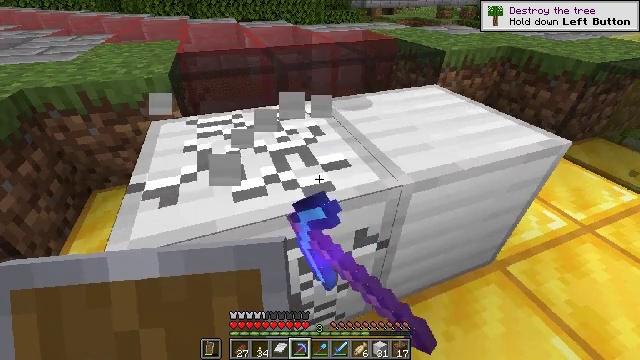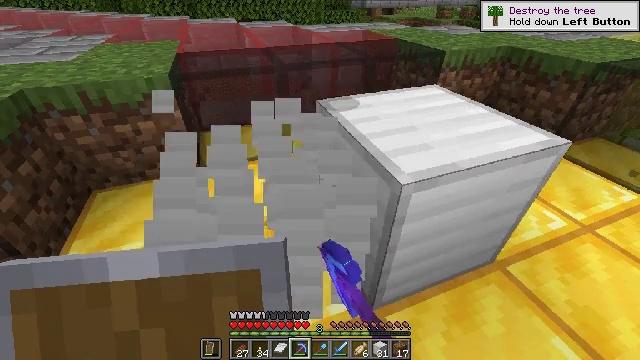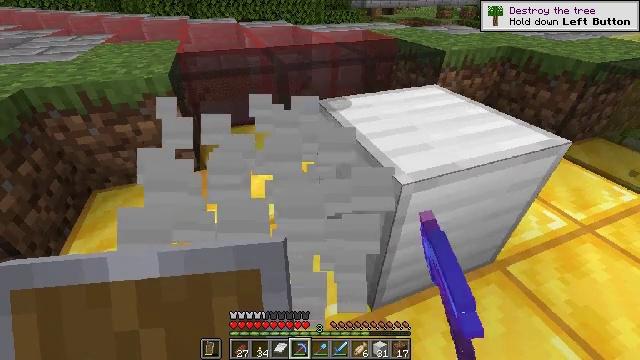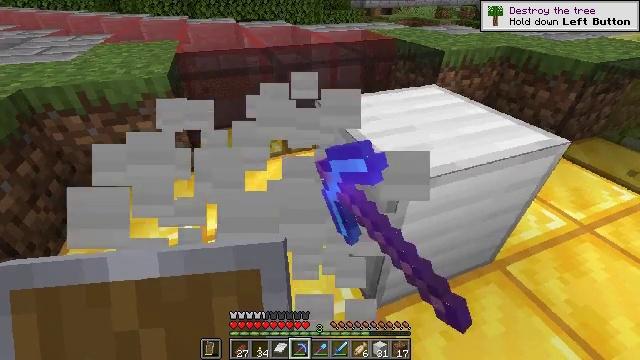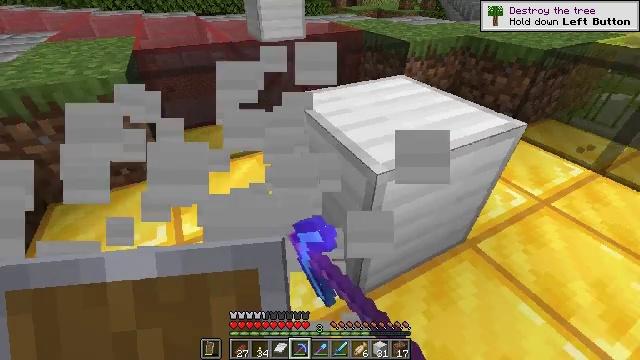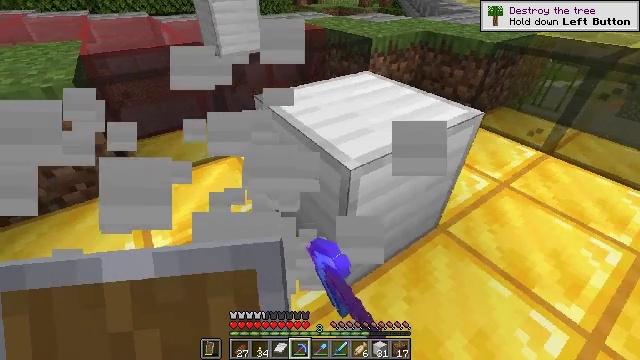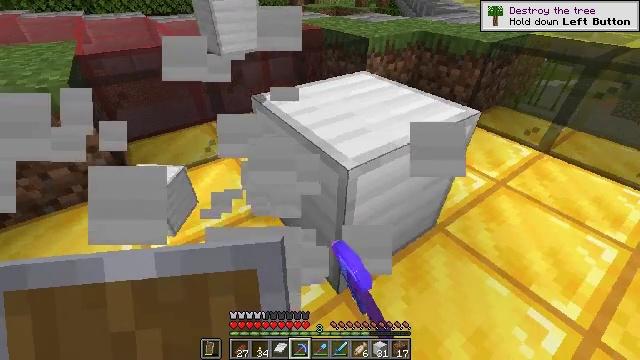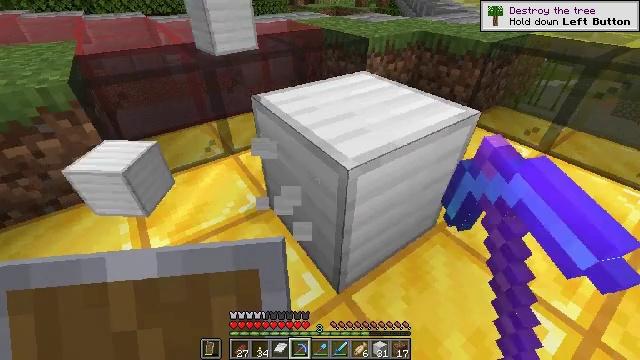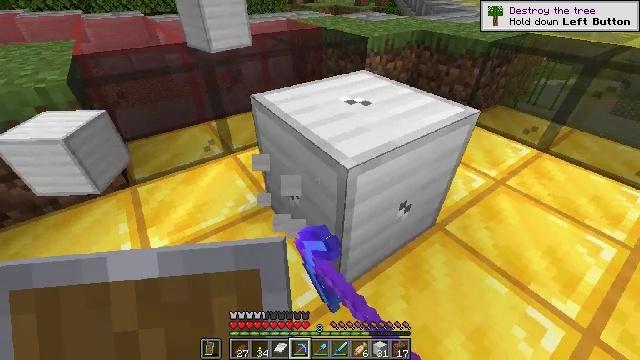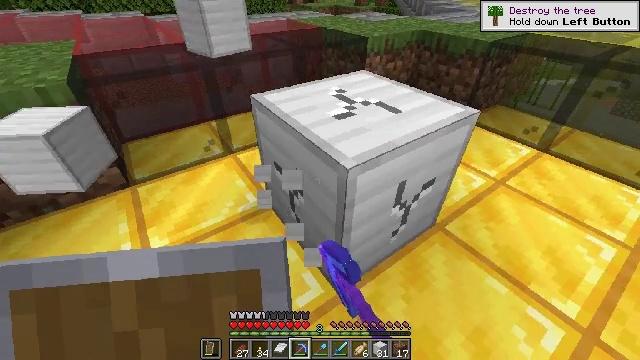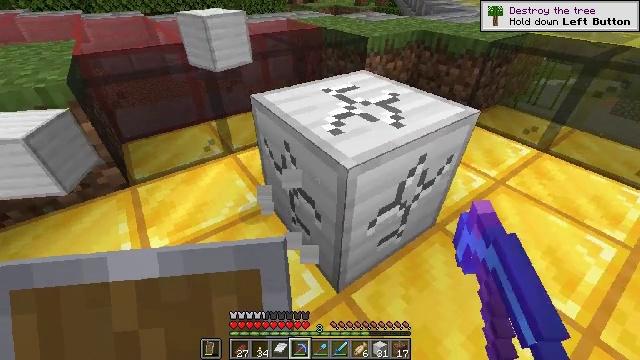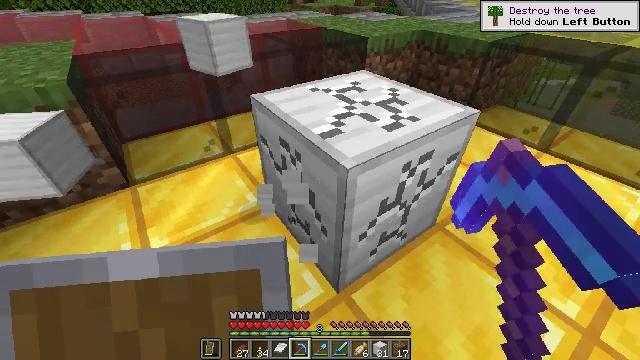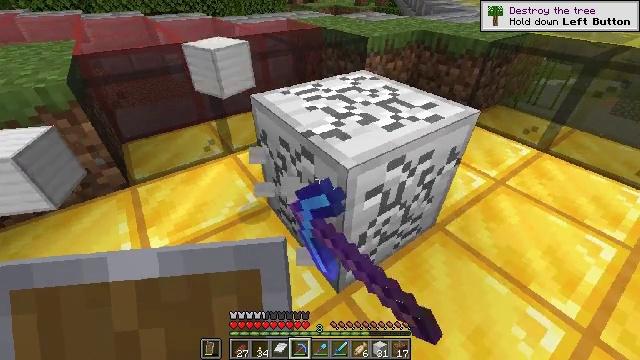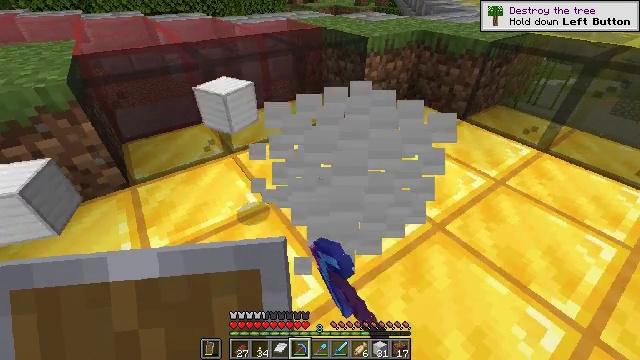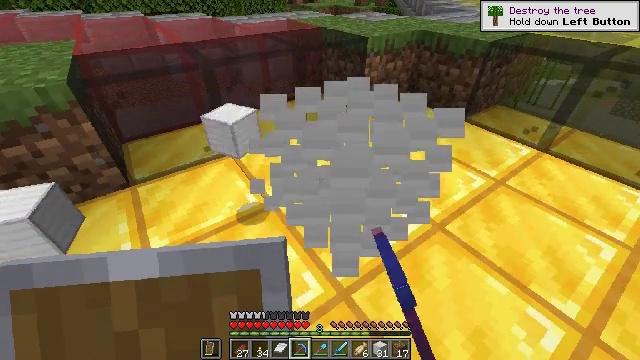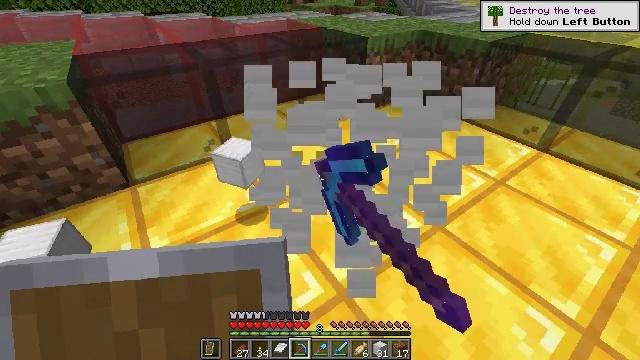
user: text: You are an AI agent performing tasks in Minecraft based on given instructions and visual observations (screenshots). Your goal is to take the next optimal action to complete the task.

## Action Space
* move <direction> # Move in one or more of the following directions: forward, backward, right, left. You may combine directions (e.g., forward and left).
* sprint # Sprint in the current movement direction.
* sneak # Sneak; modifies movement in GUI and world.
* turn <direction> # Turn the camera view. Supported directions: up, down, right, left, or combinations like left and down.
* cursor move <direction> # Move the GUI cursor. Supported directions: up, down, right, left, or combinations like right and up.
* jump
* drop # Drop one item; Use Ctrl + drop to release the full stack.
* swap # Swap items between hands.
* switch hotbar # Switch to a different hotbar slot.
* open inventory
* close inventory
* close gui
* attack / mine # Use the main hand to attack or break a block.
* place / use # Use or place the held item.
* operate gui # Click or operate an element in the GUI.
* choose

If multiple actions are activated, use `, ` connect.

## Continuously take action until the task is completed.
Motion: motion action
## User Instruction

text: Harvest the iron block.
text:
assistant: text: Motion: attack / mine
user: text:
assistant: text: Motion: attack / mine
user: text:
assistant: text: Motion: attack / mine
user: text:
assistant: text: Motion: turn right and down, attack / mine
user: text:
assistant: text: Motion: turn right, attack / mine
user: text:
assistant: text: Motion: attack / mine
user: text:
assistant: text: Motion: attack / mine
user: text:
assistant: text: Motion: attack / mine
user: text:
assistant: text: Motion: attack / mine
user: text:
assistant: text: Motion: attack / mine
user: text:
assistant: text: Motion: attack / mine
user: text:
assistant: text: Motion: attack / mine
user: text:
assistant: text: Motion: attack / mine
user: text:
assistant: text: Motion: attack / mine
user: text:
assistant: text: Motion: attack / mine
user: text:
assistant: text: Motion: attack / mine
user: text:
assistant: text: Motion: attack / mine
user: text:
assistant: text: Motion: no_op